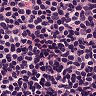
Metastatic tissue present: no